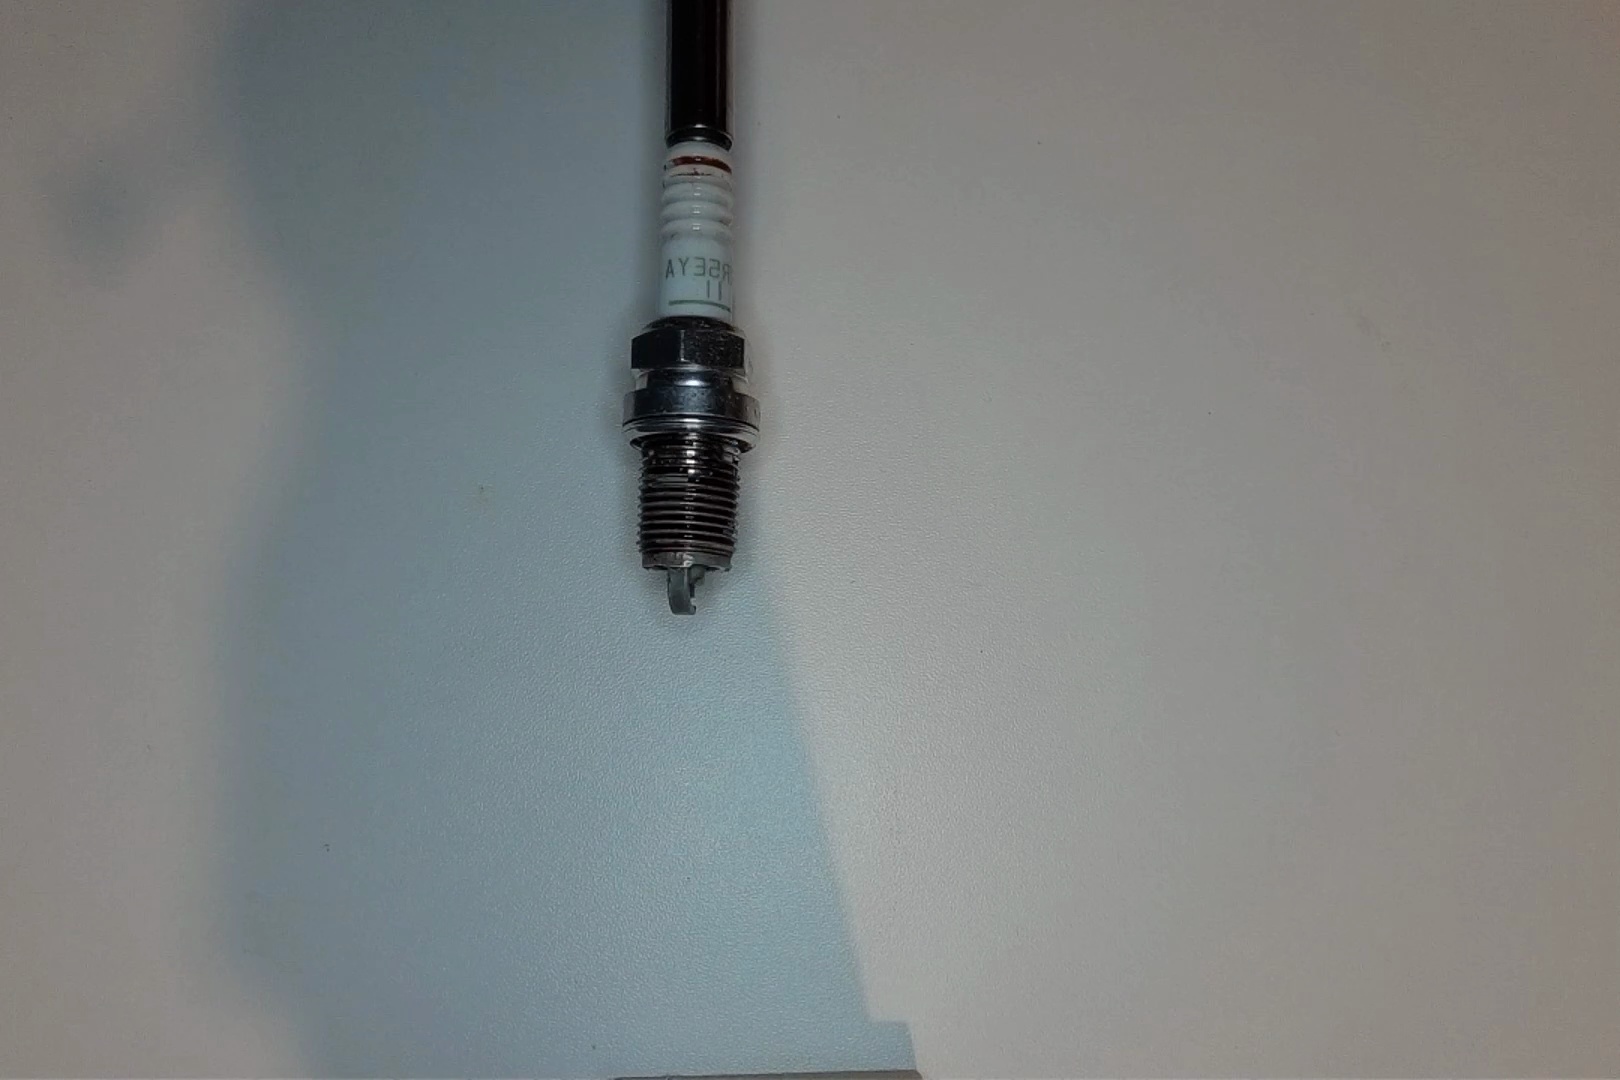
Label: anomaly